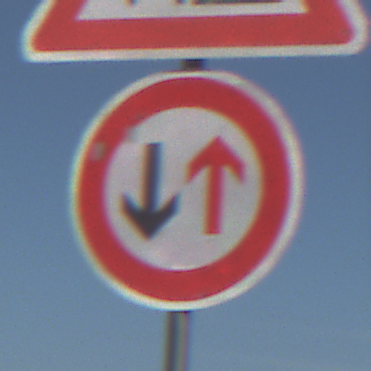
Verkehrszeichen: VorrangDesGegenverkehrs
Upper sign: Arbeitsstelle
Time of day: MorningAfternoon
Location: Outdoor (Nature)
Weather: Clear
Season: NotSpecified
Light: Natural